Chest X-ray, AP view. Patient: 51 years old, sex F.
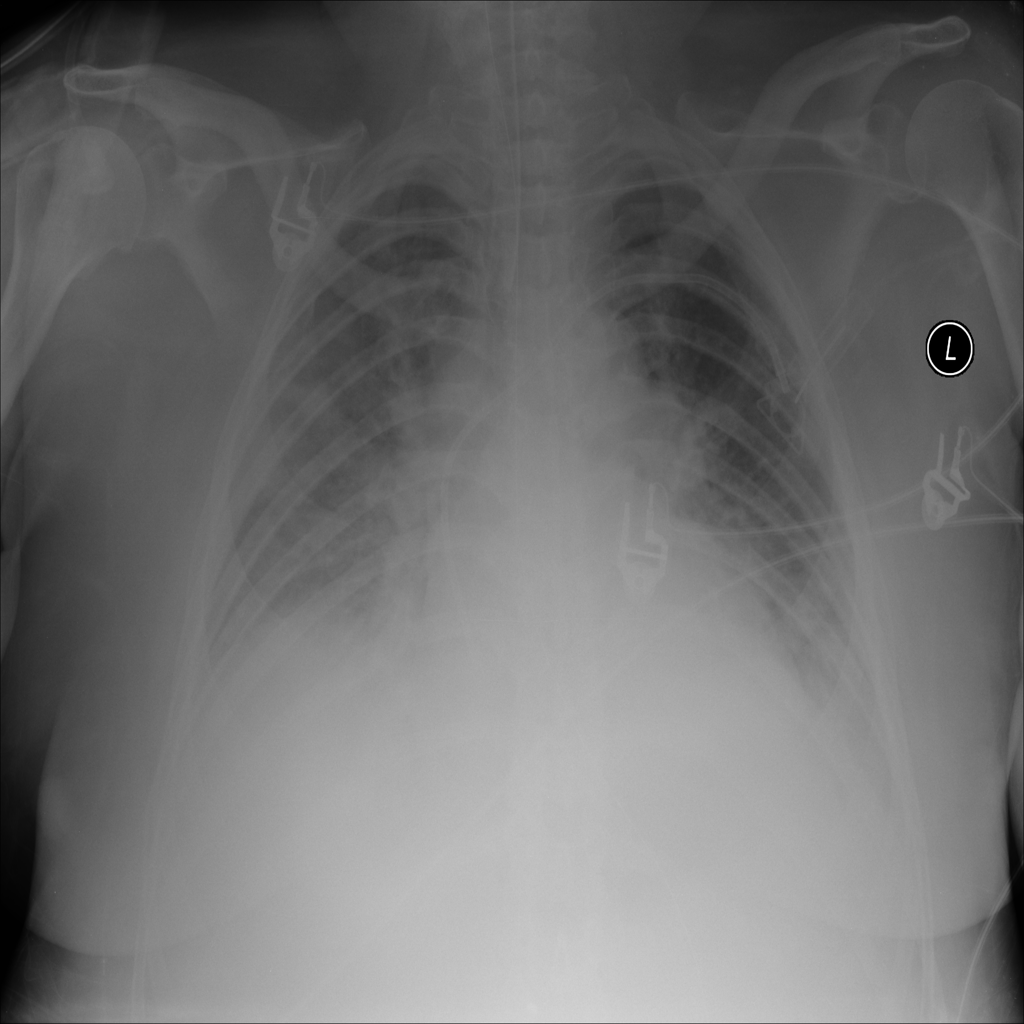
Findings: Atelectasis